Question: I am trying to create the layout shown in the diagram below with css flex, I am part way there but need to help with the 3 boxes on the right and the box on the bottom, can anyone help?
layout view needed:

this is how far i got: <URL>
'''
.game-heading{background: #a3a3a3;}
header{
display: flex;
}
article{
display: flex;
}
.scores {
display: flex;
flex-wrap: wrap;
flex: 1;
line-height: 1;
}
.period {
background: #c29d31;
padding: 5px 10px;
text-align: center;
}
.results{
display: flex;
flex-direction: column;
}
.score-nr {
background: #9E8231;
flex: 1;
line-height: 10px;
padding: 6px;
}
.competitors{
color: #2d2929;
flex-direction: row;
align-items: flex-start;
float: left;
flex-grow: 0;
}
.fa {
align-self: center;
padding: 10px;
}
.venue-content{
background: #a3a3a3;
width: 100%
}
h4{
display: inline-flex;
}
.competitor-name {
padding: 4px;
}
ul li{
padding: 5px 10px;
border: 1px solid #808080;
}
'''
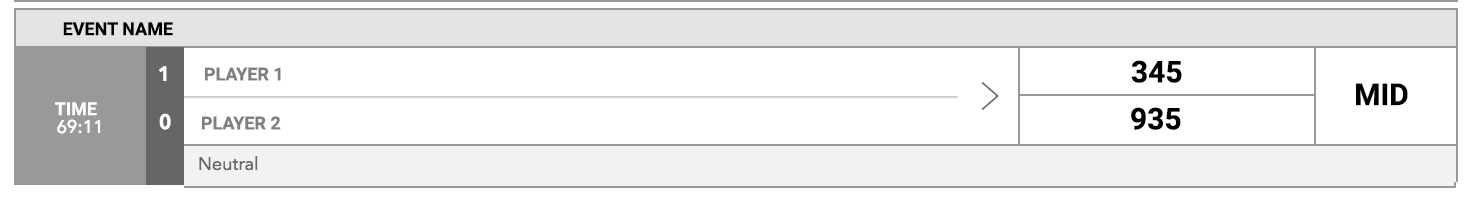
Answer: Here is a start, where I moved the 'ft-container' inside the 'header', positioned before the 'venue-content'.
Then, by splitting the 'ul' into to 2 'ul', you can easily line them up side-by-side, adding 'display: flex' to the 'ft-container'.
<URL>
Stack snippet
'''
body {
font-size: 12px;
}
.game-heading {
background: #a3a3a3;
}
header {
display: flex;
}
article {
display: flex;
}
.scores {
display: flex;
flex-wrap: wrap;
flex: 1;
line-height: 1;
}
.period {
background: #c29d31;
padding: 5px 10px;
text-align: center;
}
.results {
display: flex;
flex-direction: column;
}
.score-nr {
background: #9E8231;
flex: 1;
line-height: 10px;
padding: 6px;
}
.competitors {
color: #2d2929;
flex-direction: row;
align-items: flex-start;
float: left;
flex-grow: 1;
}
.fa {
align-self: center;
padding: 10px;
}
.venue-content {
background: #a3a3a3;
width: 100%
}
h4 {
display: inline-flex;
}
.competitor-name {
padding: 4px;
}
/* styles below have been changed/added */
ul li {
padding: 5px 10px;
}
ul {
border: 1px solid #808080;
}
.ft-container {
display: flex;
}
.ft-container ul:last-child {
display: flex;
align-items: center;
}
'''
'''
<link href="https://cdnjs.cloudflare.com/ajax/libs/meyer-reset/2.0/reset.css" rel="stylesheet"/>
<link href="https://cdnjs.cloudflare.com/ajax/libs/font-awesome/4.7.0/css/font-awesome.css" rel="stylesheet"/>
<section class="container-one-row two">
<h3 class="game-heading">game type </h3>
<article class="game-content">
<header class="event-title">
<div class="scores">
<span class="period">Time</span>
<div class="results">
<span class="score-nr">5122</span>
<span class="score-nr">8213</span>
</div>
<div class="competitors">
<h3 class="competitor-name">jimmy1234</h3>
<h3 class="competitor-name">player98763</h3>
</div>
<i class="fa fa-arrow-right"></i>
<section class="ft-container">
<ul>
<li>222
</li>
<li>543
</li>
</ul>
<ul>
<li>mid
</li>
</ul>
</section>
<div class="venue-content">
<h4>Neutral</h4>
<i class=" fa fa-gamepad"></i>
</div>
</div>
</header>
</article>
</section>
'''
---
Updated based on a comment saying, 'ft-container'
Then you needed to use absolute positioning, to position the 'ft-container' at the right, and match its height against the 'competitors', which in itself need to match the 'ft-container' and to avoid a wrap.
<URL>
Stack snippet
'''
body {
font-size: 12px;
}
.game-heading {
background: #a3a3a3;
}
header {
display: flex;
flex: 1;
}
article {
position: relative;
display: flex;
}
.scores {
display: flex;
flex-wrap: wrap;
flex: 1;
line-height: 1;
}
.period {
background: #c29d31;
padding: 5px 10px;
text-align: center;
}
.results {
display: flex;
flex-direction: column;
}
.score-nr {
background: #9E8231;
flex: 1;
line-height: 10px;
padding: 6px;
}
.competitors {
color: #2d2929;
flex-direction: row;
align-items: flex-start;
width: calc(100% - 200px);
}
.fa {
align-self: center;
padding: 10px;
}
.venue-content {
background: #a3a3a3;
width: 100%;
}
h4 {
display: inline-flex;
}
.competitor-name {
padding: 4px;
}
ul li {
padding: 5px 10px;
}
ul {
border: 1px solid #808080;
}
.ft-container {
position: absolute;
right: 0;
top: 0;
height: 44px;
display: flex;
}
.ft-container ul:last-child {
display: flex;
align-items: center;
}
'''
'''
<link href="https://cdnjs.cloudflare.com/ajax/libs/meyer-reset/2.0/reset.css" rel="stylesheet"/>
<link href="https://cdnjs.cloudflare.com/ajax/libs/font-awesome/4.7.0/css/font-awesome.css" rel="stylesheet"/>
<section class="container-one-row two">
<h3 class="game-heading">game type </h3>
<article class="game-content">
<header class="event-title">
<div class="scores">
<span class="period">Time</span>
<div class="results">
<span class="score-nr">5122</span>
<span class="score-nr">8213</span>
</div>
<div class="competitors">
<h3 class="competitor-name">jimmy1234</h3>
<h3 class="competitor-name">player98763</h3>
</div>
<i class="fa fa-arrow-right"></i>
<div class="venue-content">
<h4>Neutral</h4>
<i class=" fa fa-gamepad"></i>
</div>
</div>
</header>
<section class="ft-container">
<ul>
<li>222
</li>
<li>543
</li>
</ul>
<ul>
<li>mid
</li>
</ul>
</section>
</article>
</section>
'''